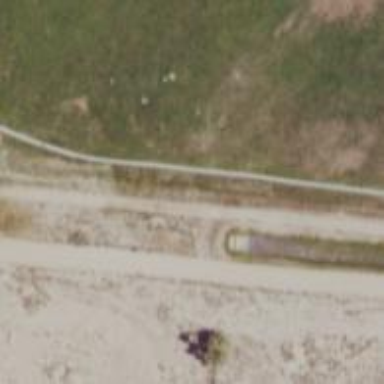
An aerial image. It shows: Culvert underpass for canal.